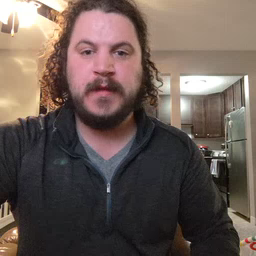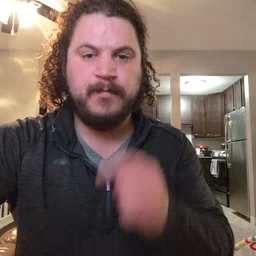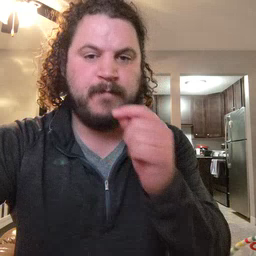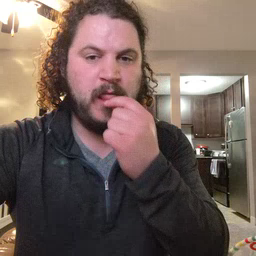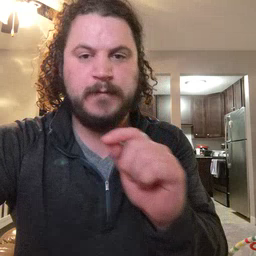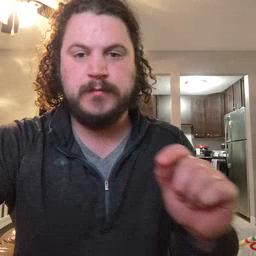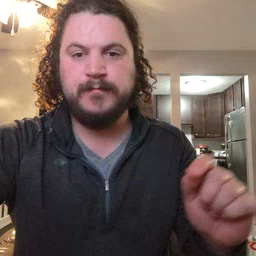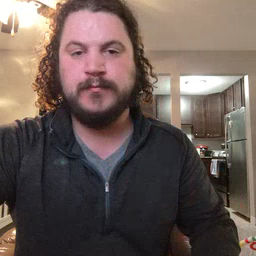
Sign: pencil